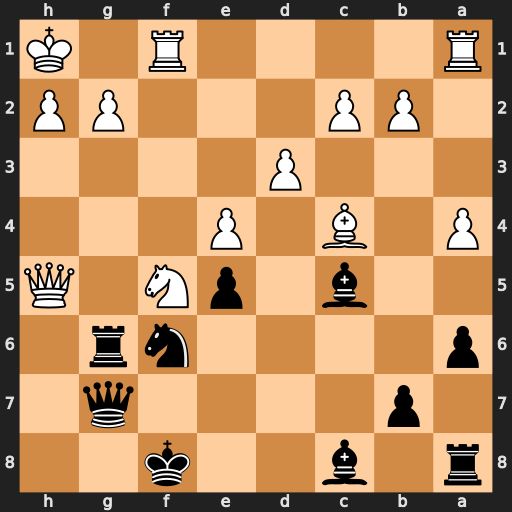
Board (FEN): r1b2k2/1p4q1/p4nr1/2b1pN1Q/P1B1P3/3P4/1PP3PP/R4R1K
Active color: b
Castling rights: -
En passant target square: -
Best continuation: Nxh5 Nxg7+ Kxg7